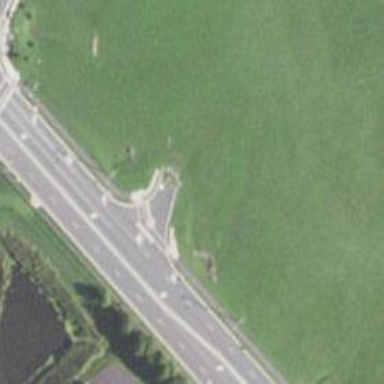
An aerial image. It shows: Secondary link road.